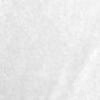
Label: no_change